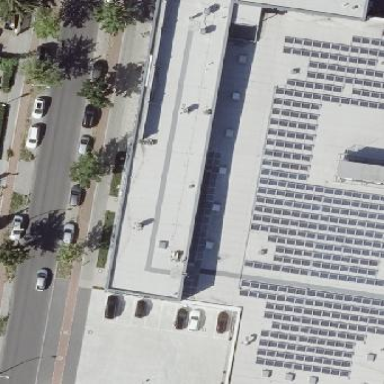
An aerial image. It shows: Part of the building is designated for commercial use.